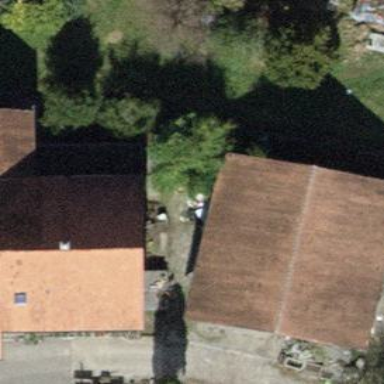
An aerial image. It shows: Farm auxiliary building with gabled roof.